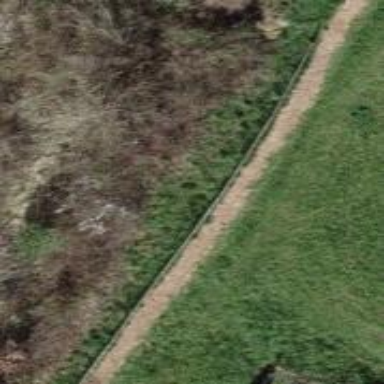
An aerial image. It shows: Path with woodchips surface.